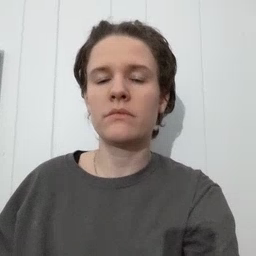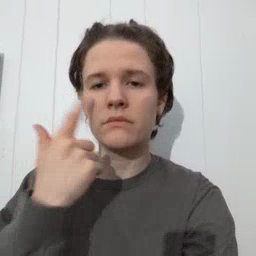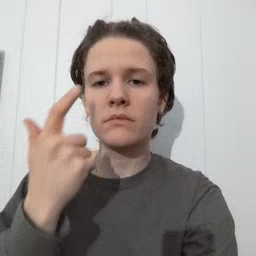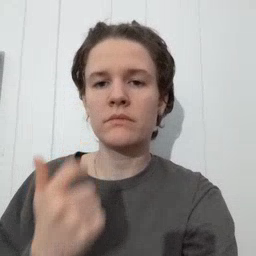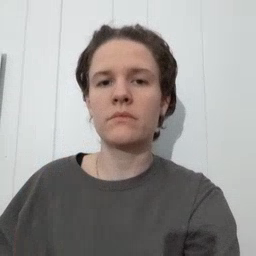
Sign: cry